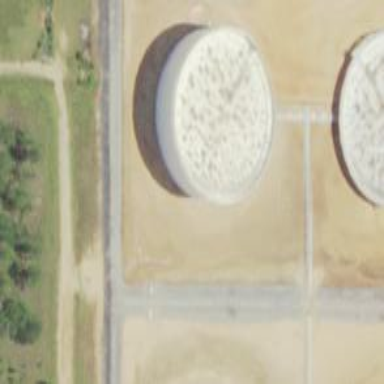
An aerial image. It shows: Storage tank which is man-made and housed in building.